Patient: sex F, age 61
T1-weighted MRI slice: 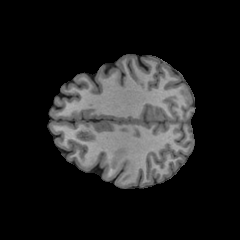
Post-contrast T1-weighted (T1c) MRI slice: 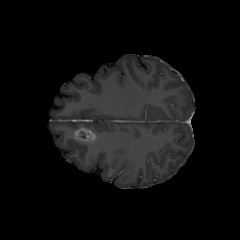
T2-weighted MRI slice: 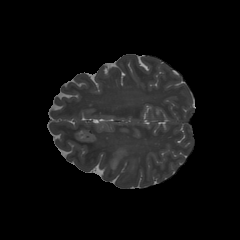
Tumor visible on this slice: yes
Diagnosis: Glioblastoma, IDH-wildtype
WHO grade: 4